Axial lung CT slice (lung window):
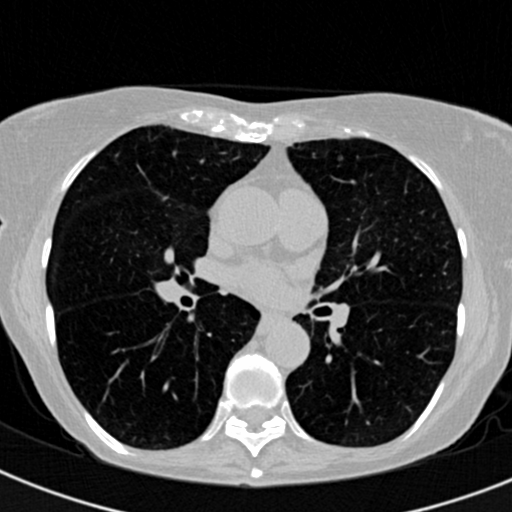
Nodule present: no